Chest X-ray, PA view. Patient: 72 years old, sex F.
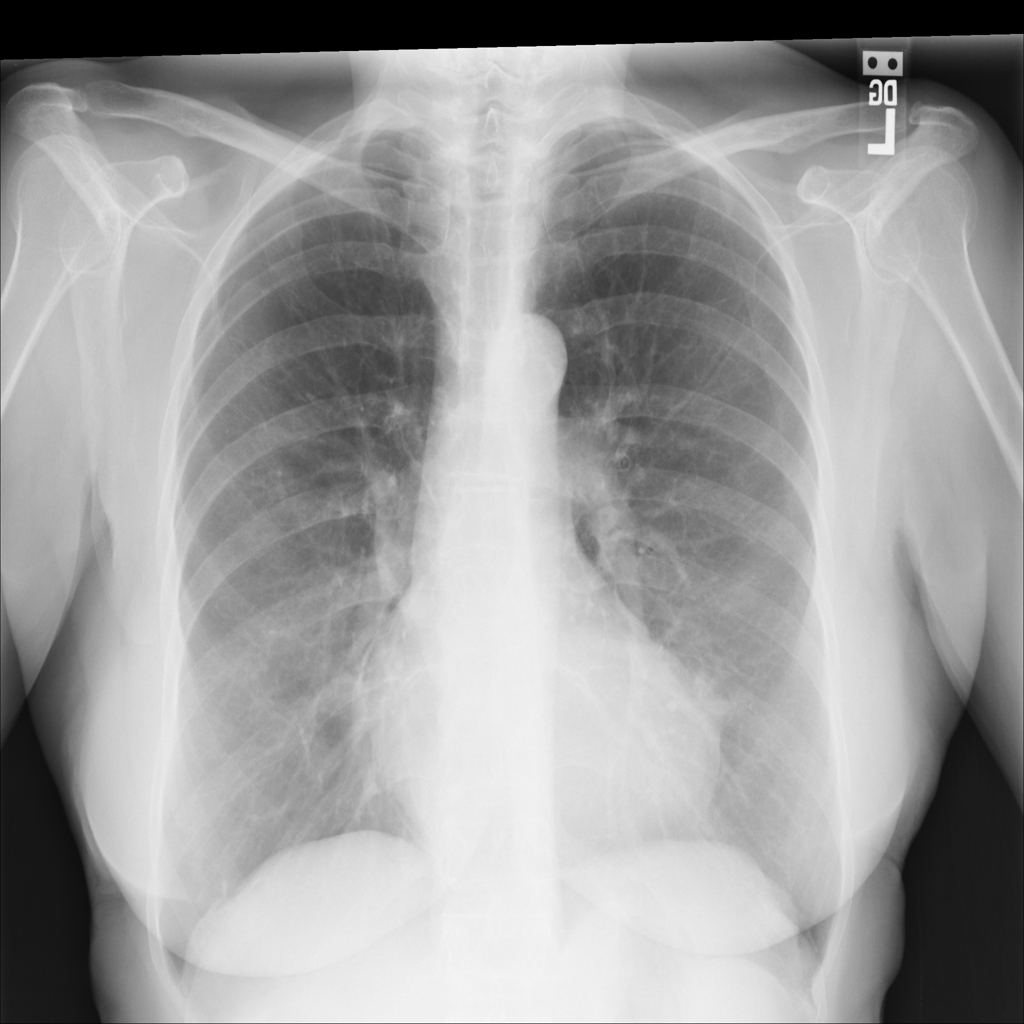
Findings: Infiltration